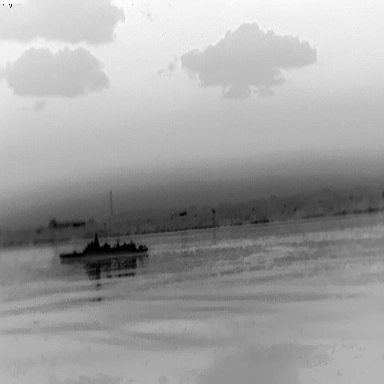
There is a warship in the infrared image.